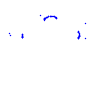
Particle: proton